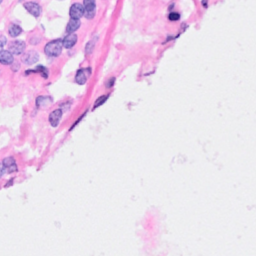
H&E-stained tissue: Breast